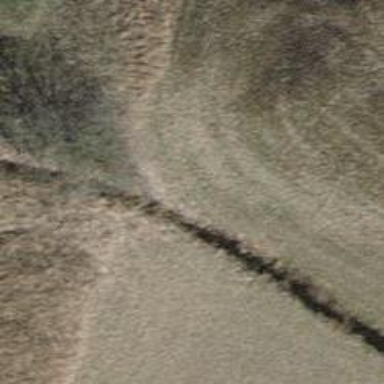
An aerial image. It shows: Ditch in the surroundings.